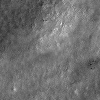
Atmospheric dust classification: not_dusty